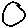
Label: circle